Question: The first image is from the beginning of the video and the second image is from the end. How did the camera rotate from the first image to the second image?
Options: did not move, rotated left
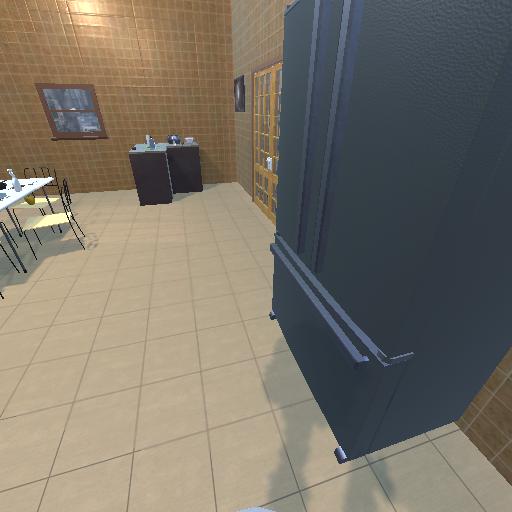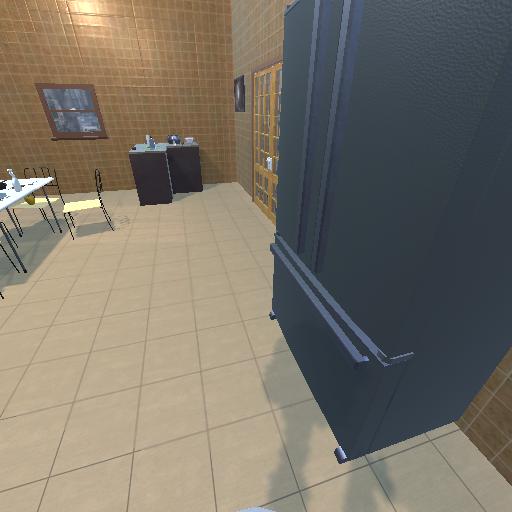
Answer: did not move